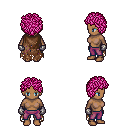
a pixel art fantasy rpg character, female body template, human, dark skin, brown tattered cape, magenta pants, pink curly afro hairstyle, metal gloves, four views (front, back, left, right), 2x2 character sprite sheet, small pixel art, hard edges, no anti-aliasing